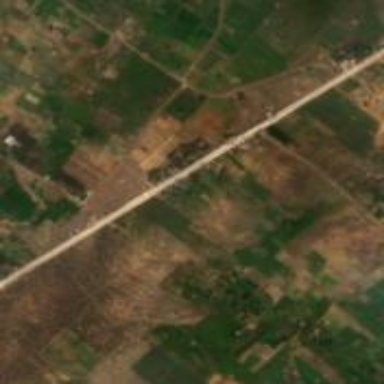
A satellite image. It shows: Trunk highway.